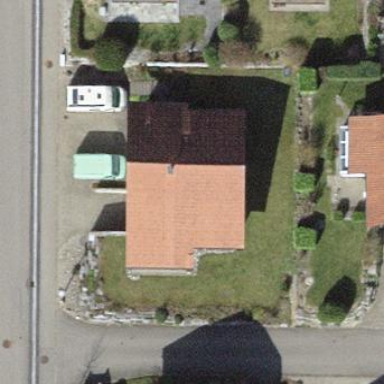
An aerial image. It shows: Detached building with gabled roof.